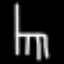
Label: chair